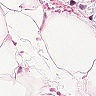
Metastatic tissue present: no